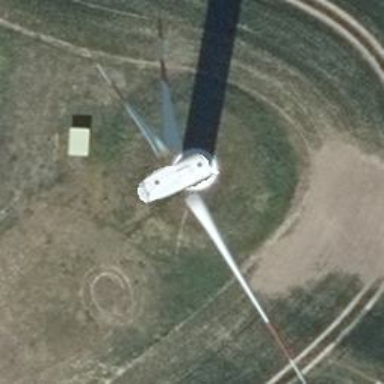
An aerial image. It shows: Wind generator powered by horizontal-axis wind turbine.